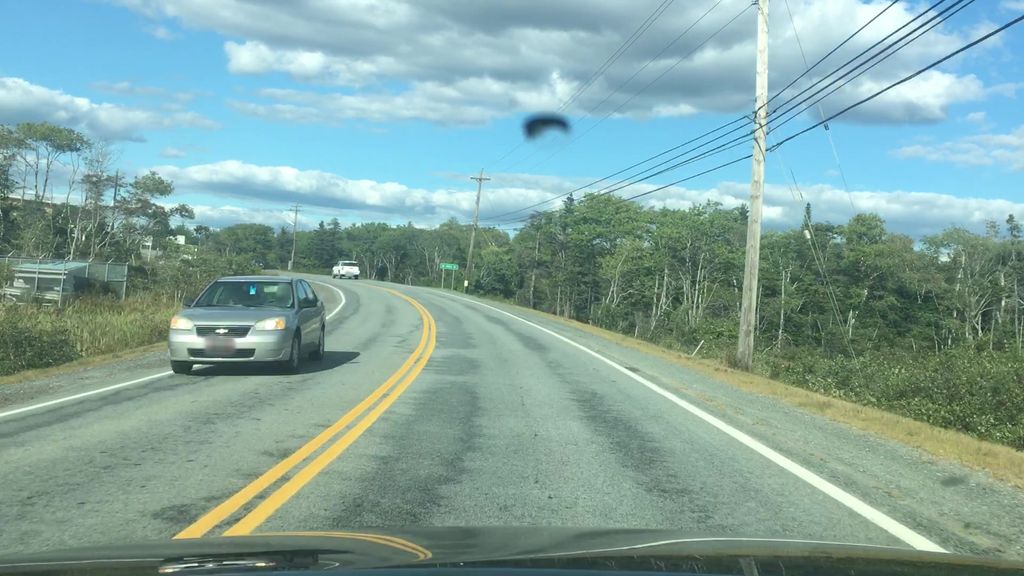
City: halifax